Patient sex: M
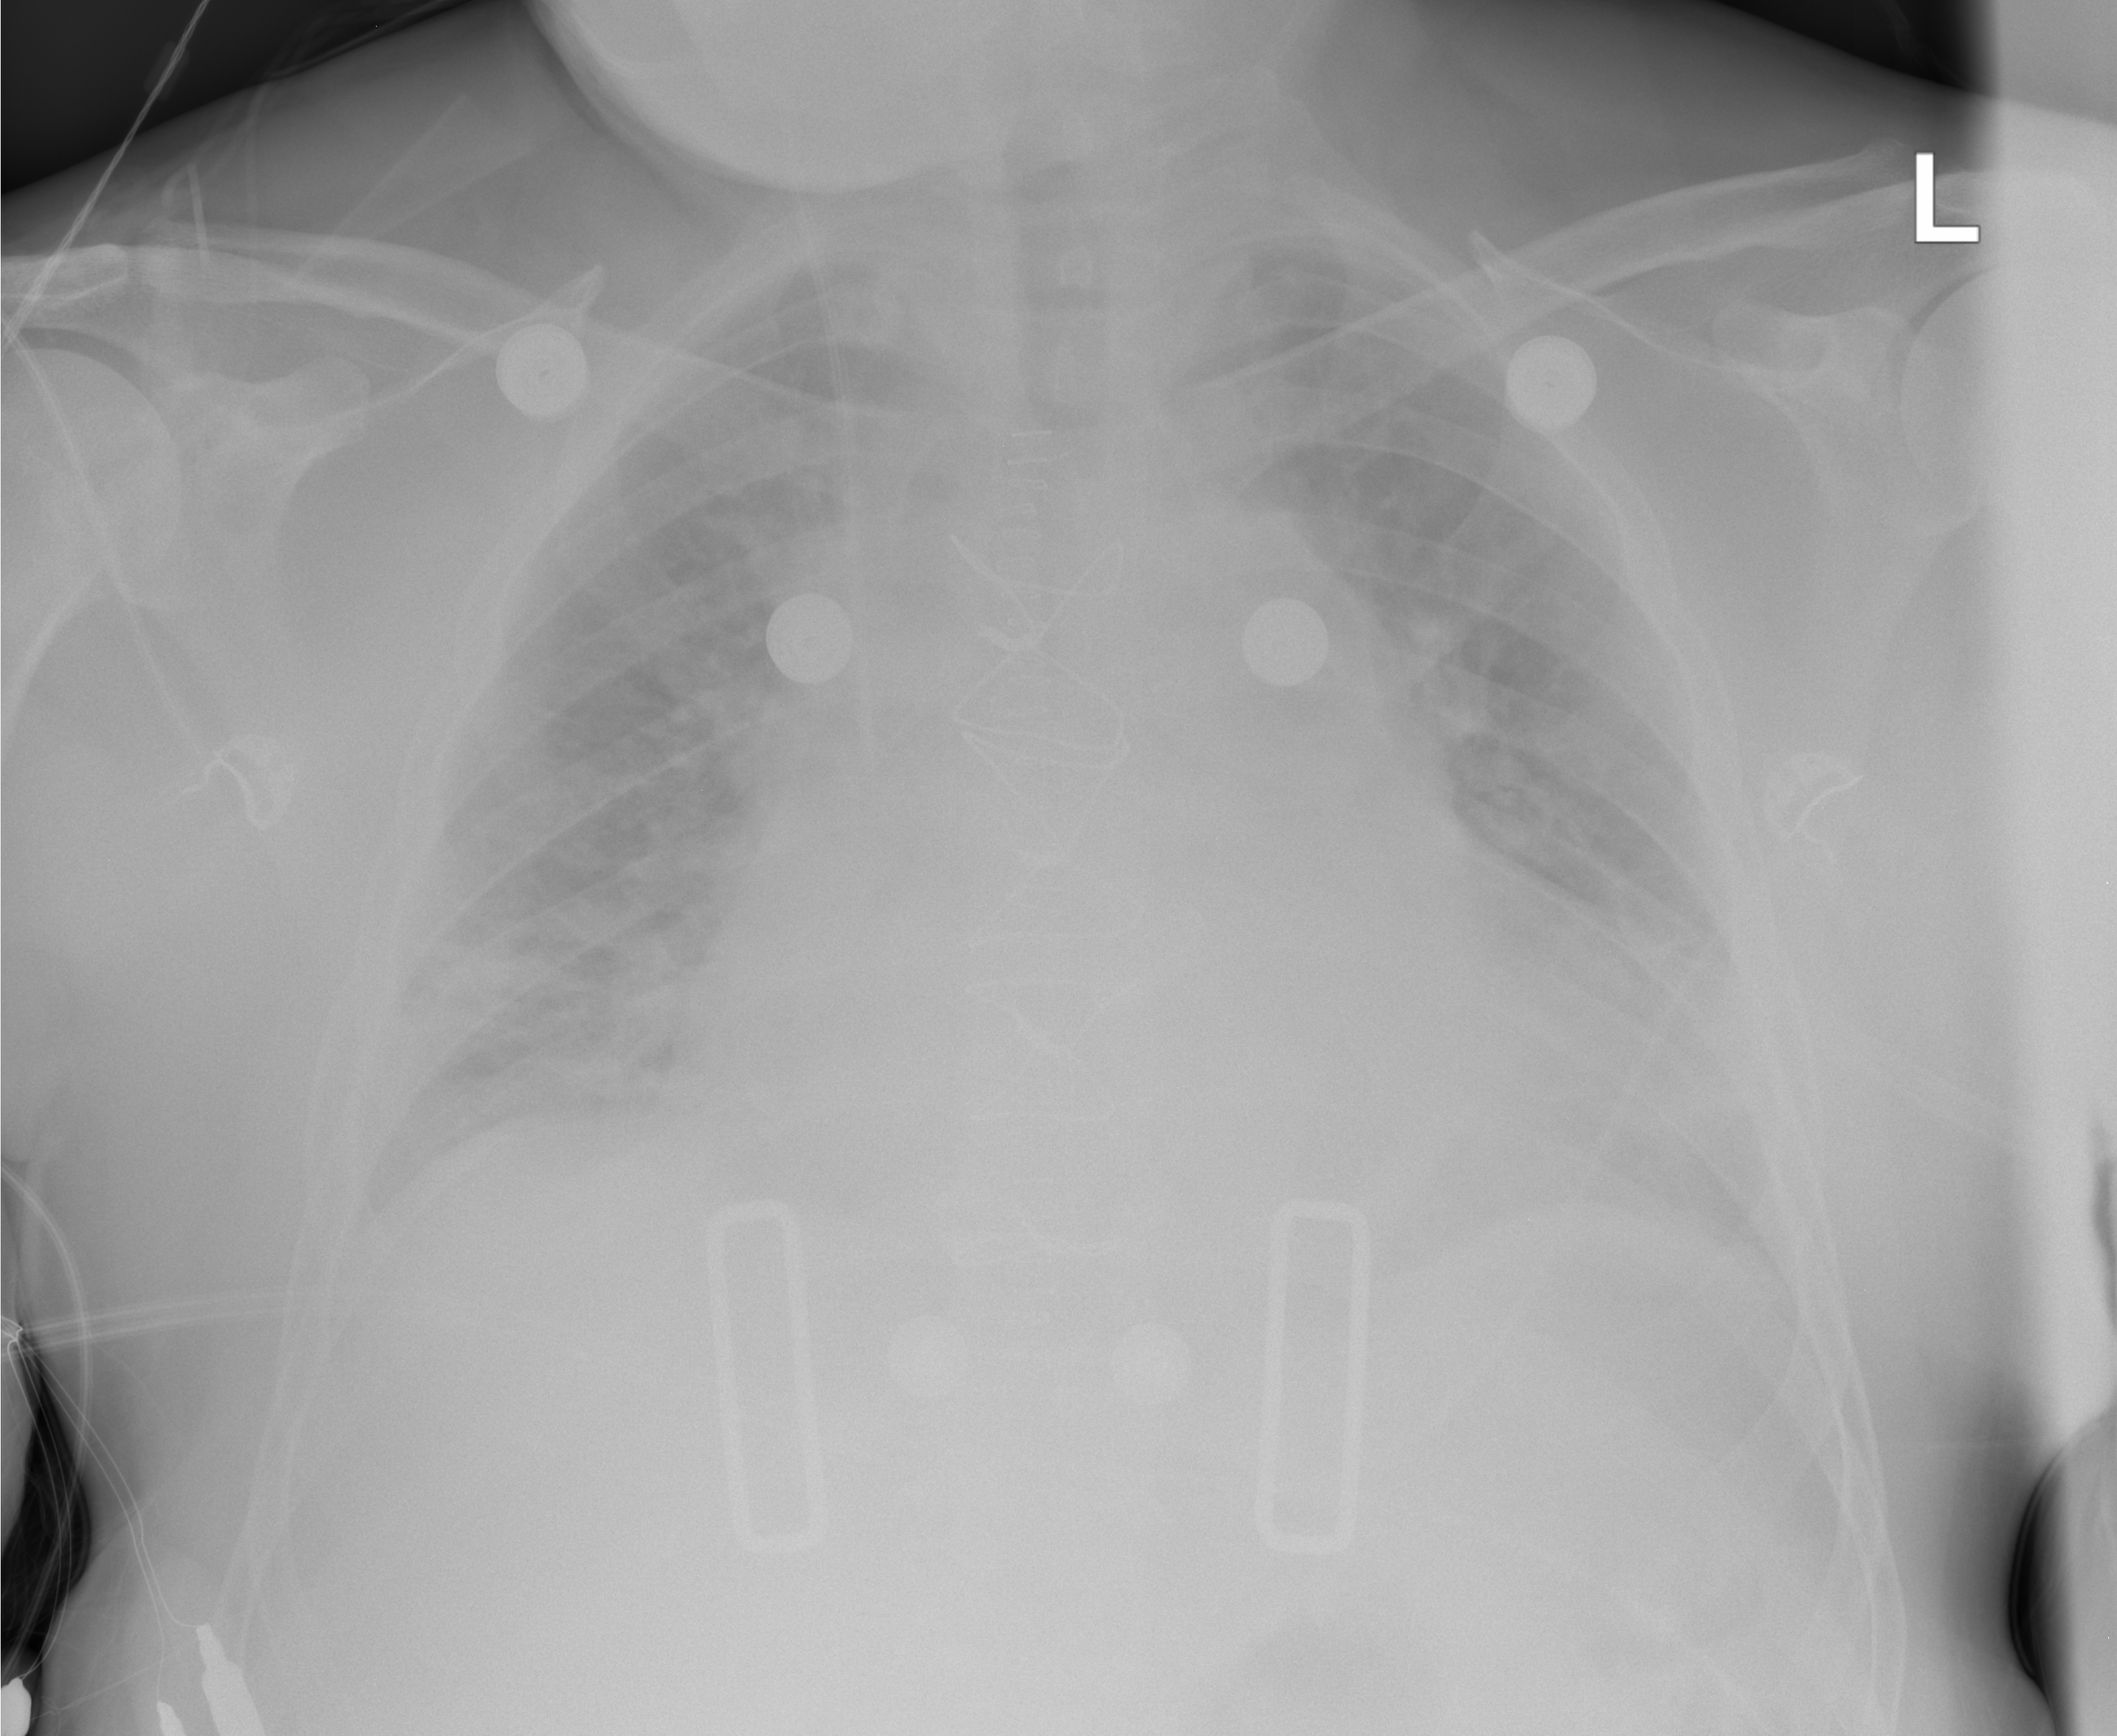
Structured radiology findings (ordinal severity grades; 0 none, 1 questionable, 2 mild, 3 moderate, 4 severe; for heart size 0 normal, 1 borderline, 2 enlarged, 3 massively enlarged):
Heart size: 2
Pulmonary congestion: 2
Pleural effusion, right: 0
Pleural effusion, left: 2
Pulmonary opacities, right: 2
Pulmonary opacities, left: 2
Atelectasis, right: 0
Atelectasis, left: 0